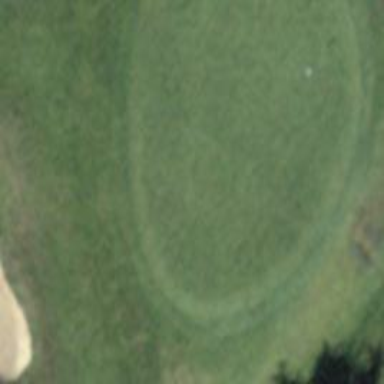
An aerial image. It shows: Golf green.